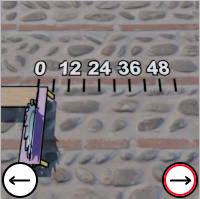
Task: length
Answer: 0
First scale value: 12.0